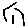
Label: house